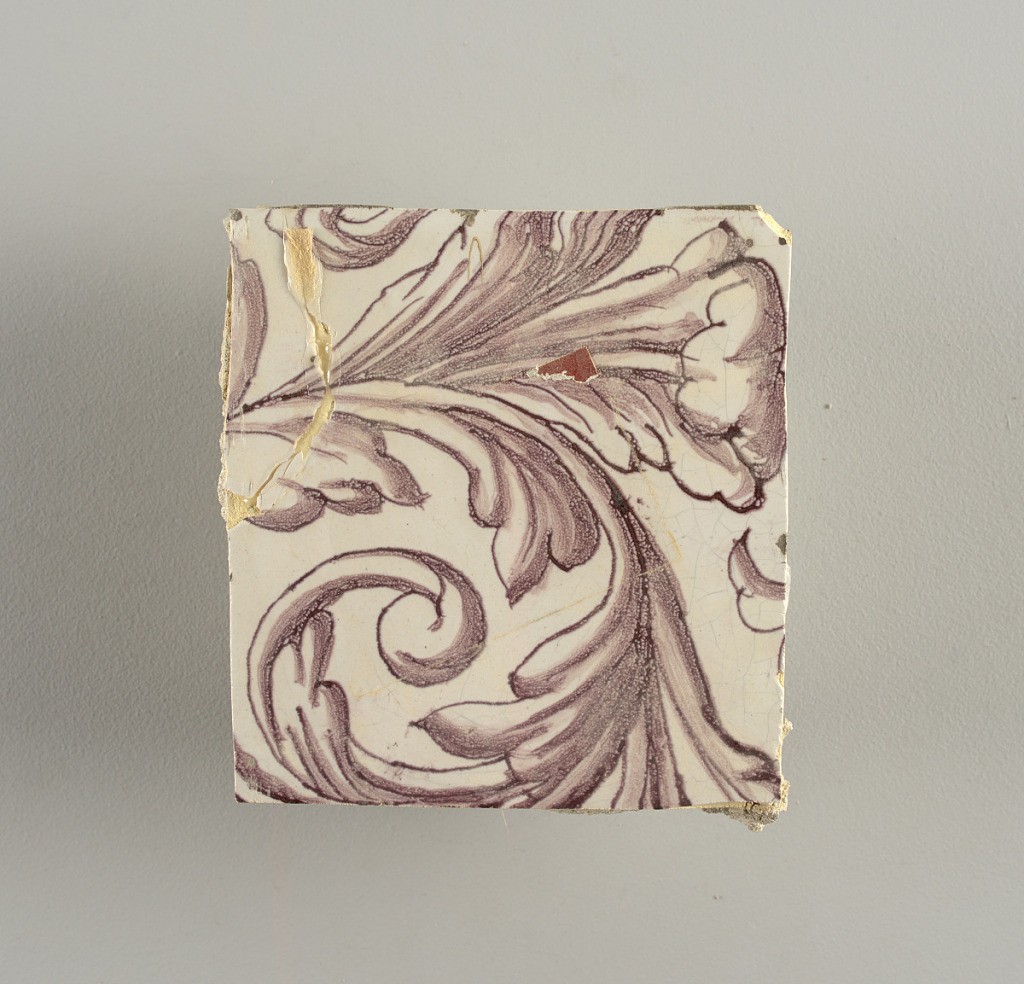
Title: Tile wall facing
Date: ca. 1725
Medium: Tin-glazed earthenware, underglaze
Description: Horizontal rectangle.  Thirty tiles wide and twenty-three tiles high with opening for fireplace eleven tiles wide and ten high.  Foliage arabesques disposed about three vertical axes from which are emphazised by urns at center and right, and at left by the figure of a standing woman carrying an infant on her arm and accompanied by two children.